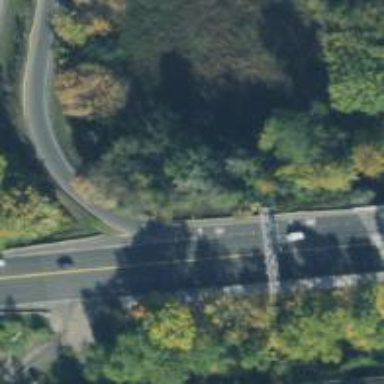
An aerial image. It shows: Trunk highway with bridge. The sidewalk is on the left side.